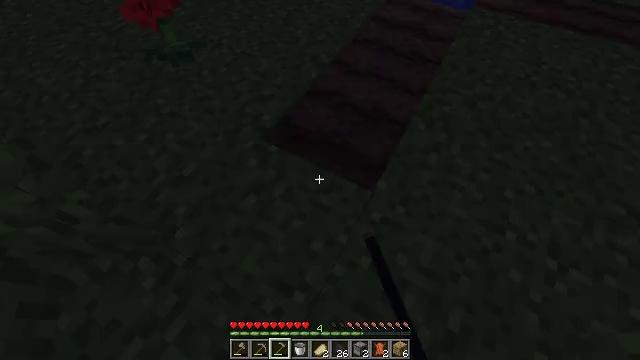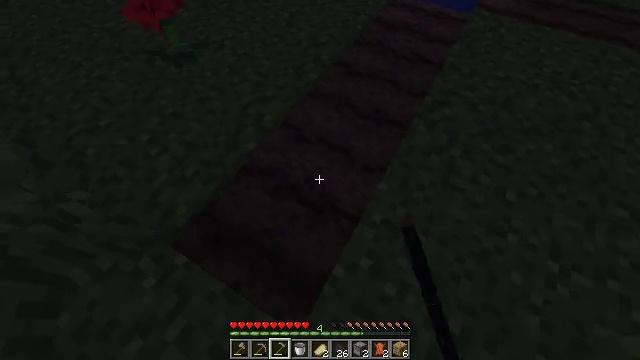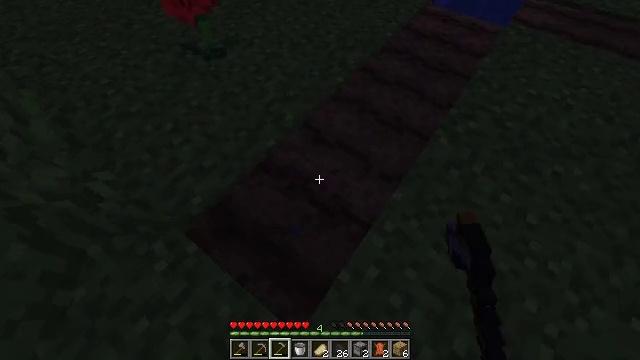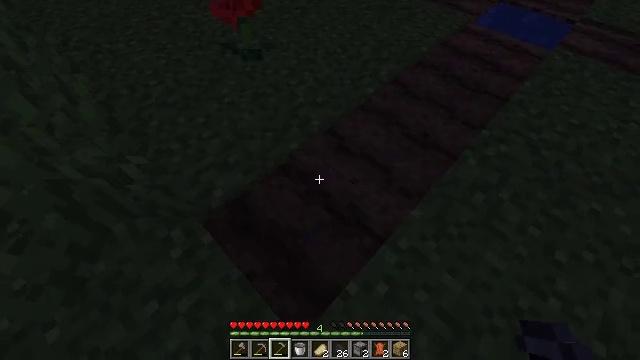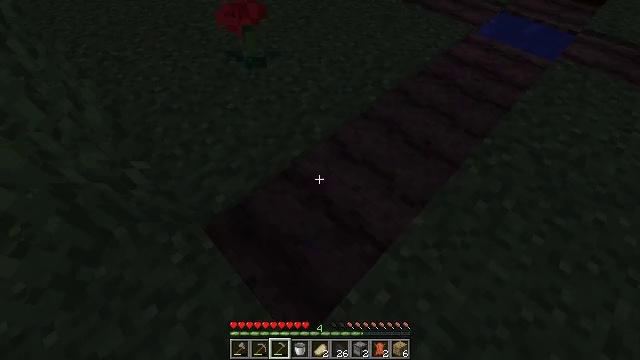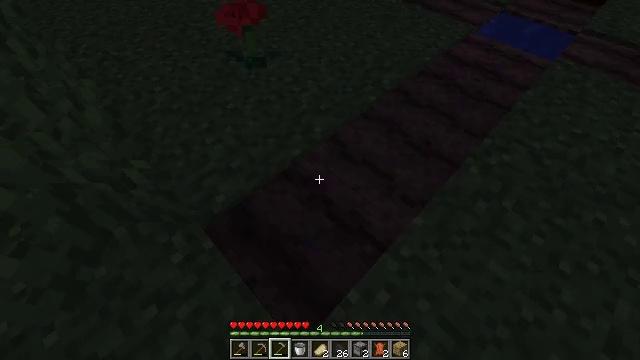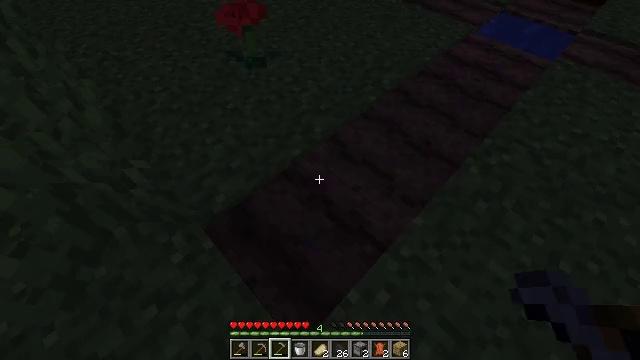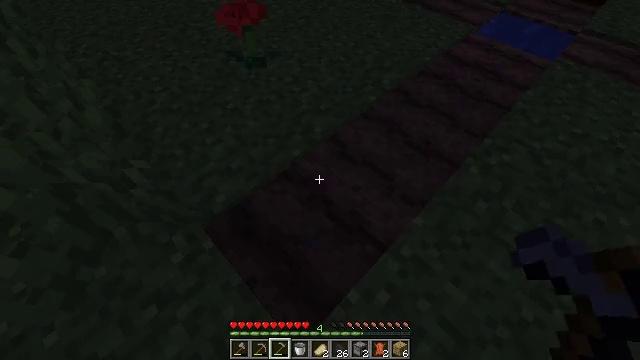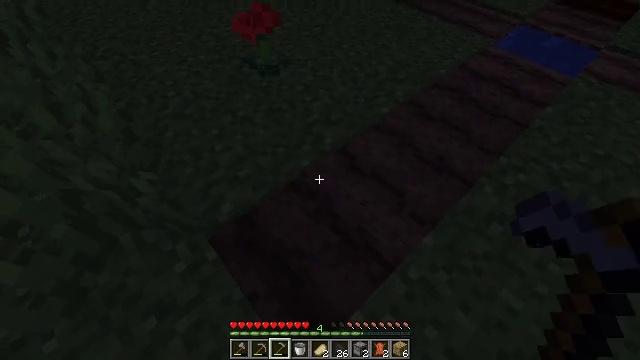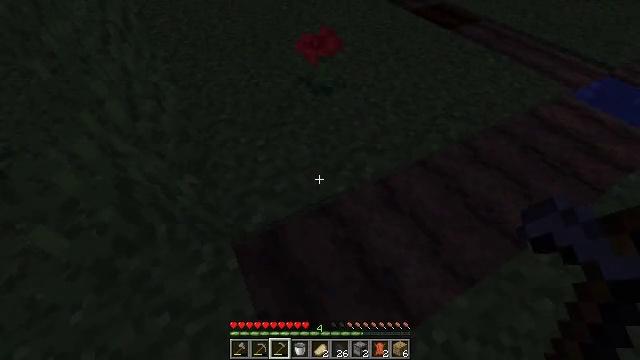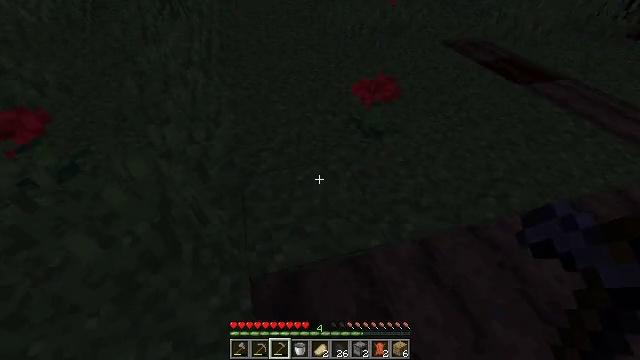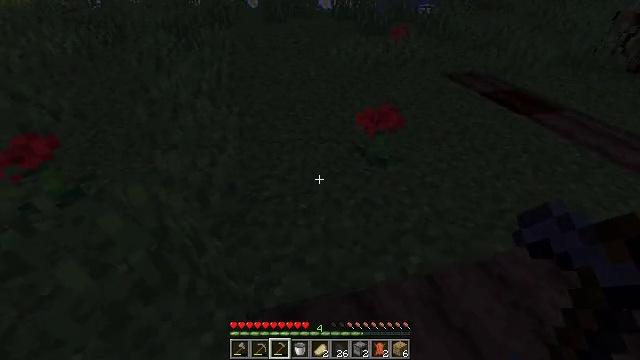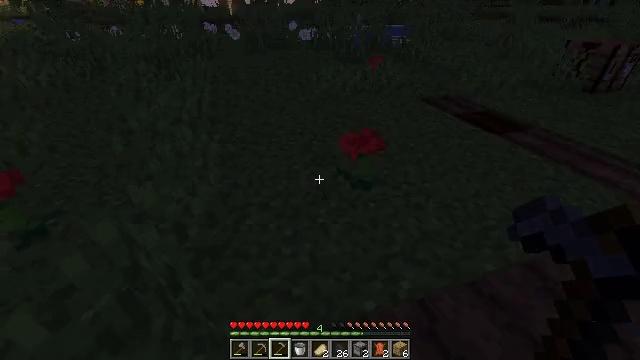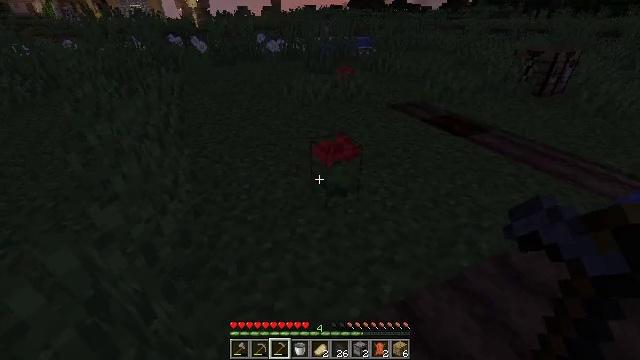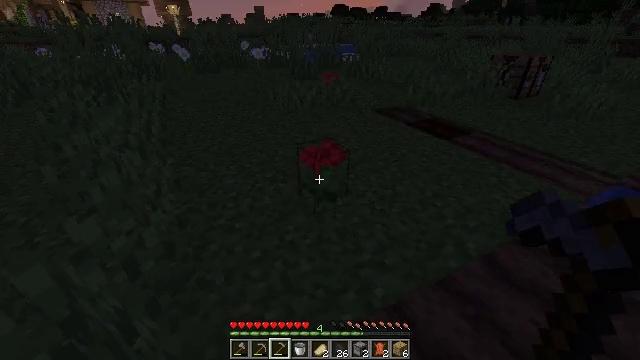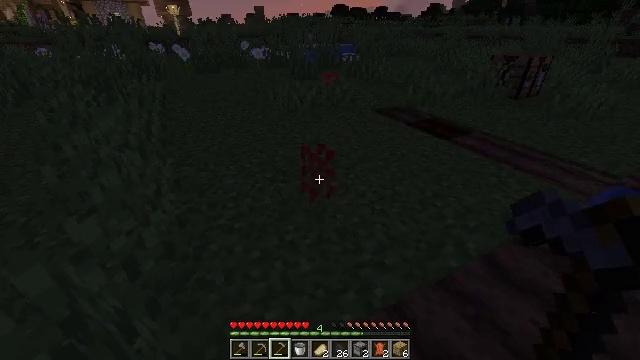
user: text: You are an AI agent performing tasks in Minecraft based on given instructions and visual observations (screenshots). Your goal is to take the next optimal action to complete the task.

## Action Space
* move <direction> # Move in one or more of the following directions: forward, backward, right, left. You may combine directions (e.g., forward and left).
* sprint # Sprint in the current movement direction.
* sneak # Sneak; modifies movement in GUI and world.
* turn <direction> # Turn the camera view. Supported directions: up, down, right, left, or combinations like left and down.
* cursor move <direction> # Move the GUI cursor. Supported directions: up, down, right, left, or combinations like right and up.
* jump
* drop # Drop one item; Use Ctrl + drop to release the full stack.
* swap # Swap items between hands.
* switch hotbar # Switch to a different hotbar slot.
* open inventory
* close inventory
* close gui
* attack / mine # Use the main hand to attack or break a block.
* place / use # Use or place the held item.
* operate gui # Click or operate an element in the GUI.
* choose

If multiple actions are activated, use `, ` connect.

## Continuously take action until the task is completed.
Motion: motion action
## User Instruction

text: Break the poppy plant.
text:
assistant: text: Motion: no_op
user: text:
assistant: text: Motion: turn left
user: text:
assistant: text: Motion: turn left and up
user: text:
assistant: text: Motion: turn up
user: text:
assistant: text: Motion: no_op
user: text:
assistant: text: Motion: no_op
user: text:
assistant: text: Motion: no_op
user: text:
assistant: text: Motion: move forward, turn left
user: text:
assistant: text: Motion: move forward, turn left and up
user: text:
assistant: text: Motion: turn left and up
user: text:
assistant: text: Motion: turn left and up
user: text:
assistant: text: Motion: turn right and up
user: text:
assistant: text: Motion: turn right and up
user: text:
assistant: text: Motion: turn right and up
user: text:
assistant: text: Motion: attack / mine
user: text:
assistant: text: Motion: attack / mine
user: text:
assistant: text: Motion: attack / mine
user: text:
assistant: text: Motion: attack / mine
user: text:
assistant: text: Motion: no_op
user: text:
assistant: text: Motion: no_op